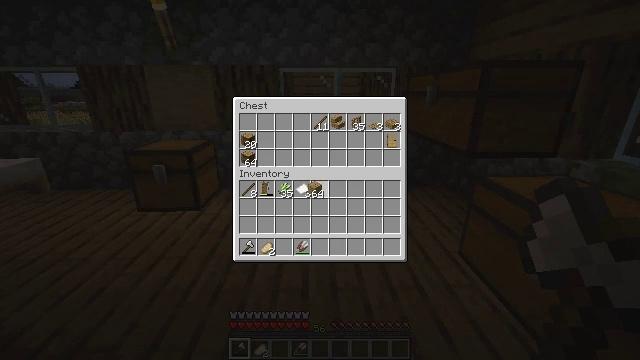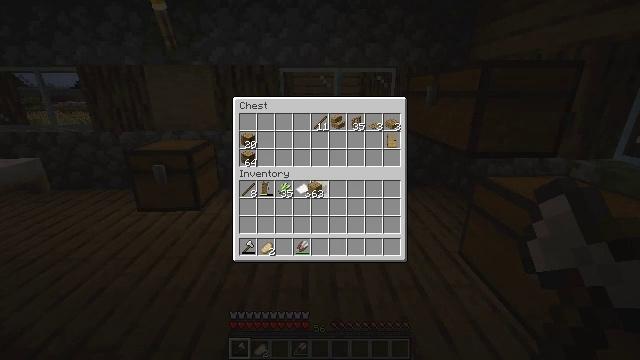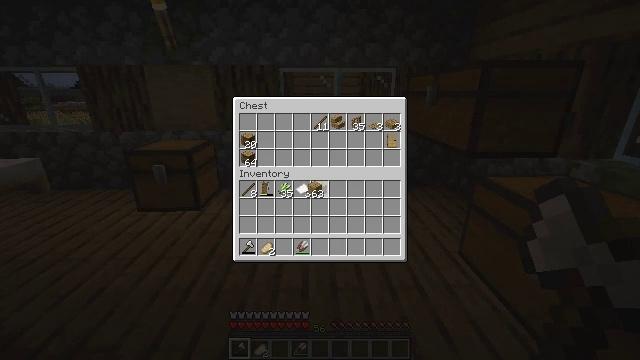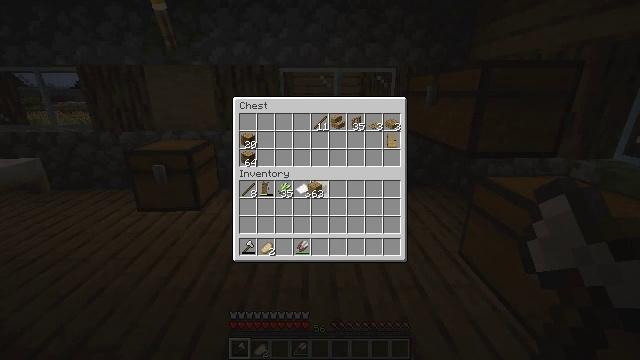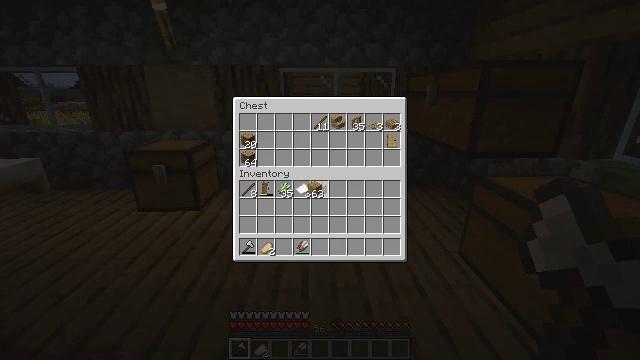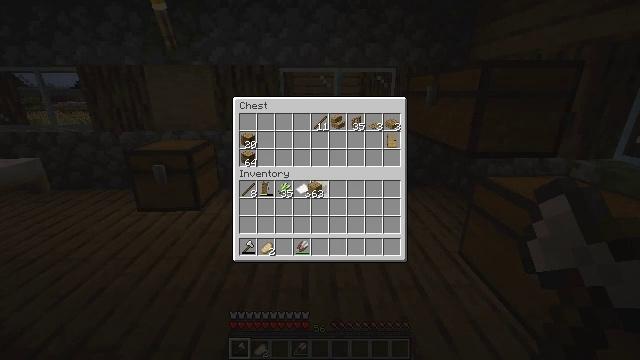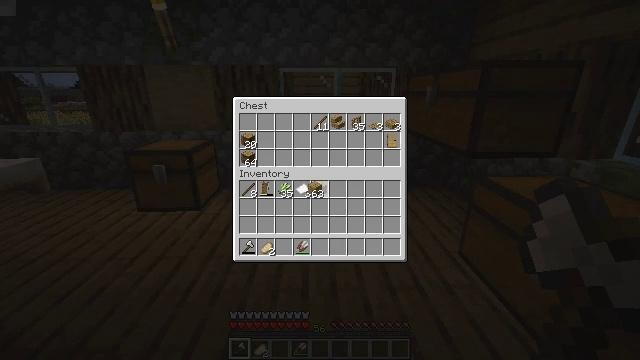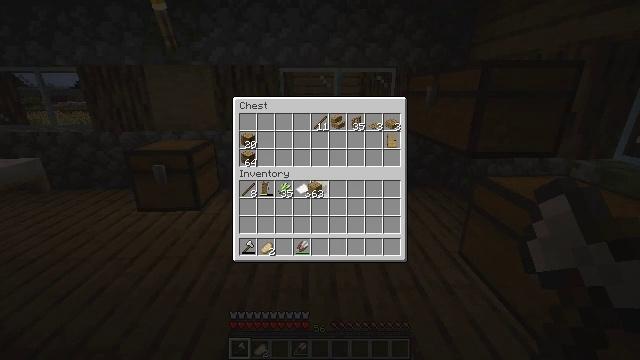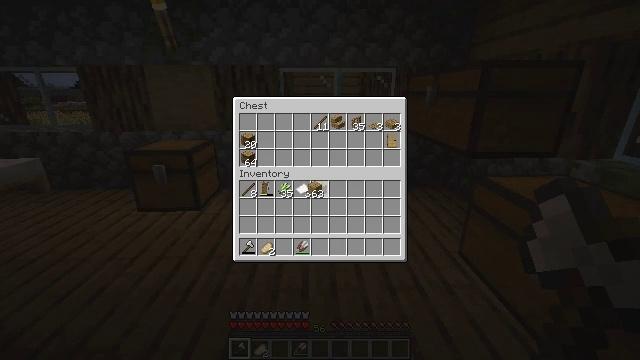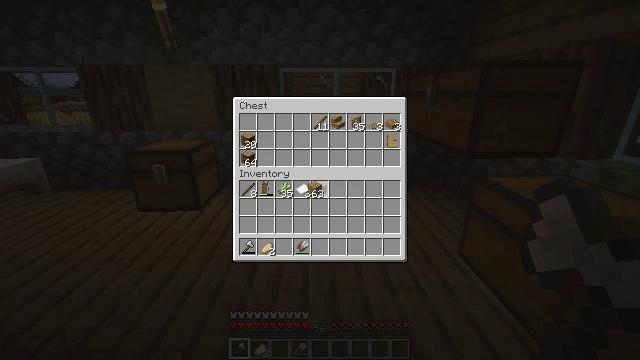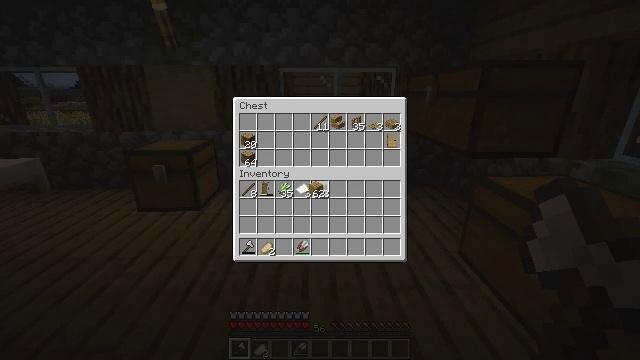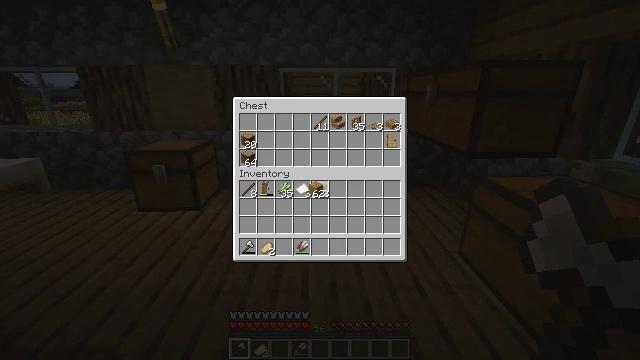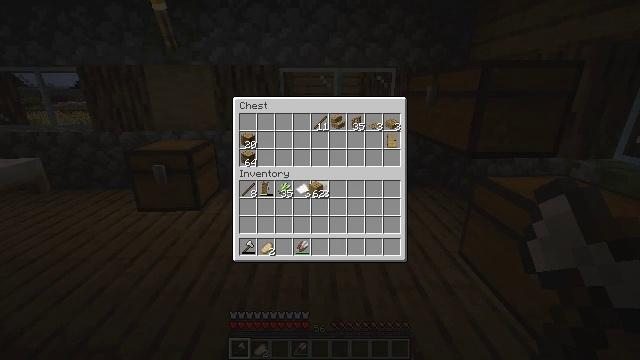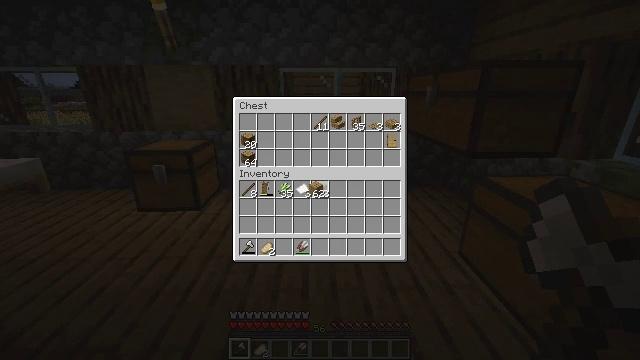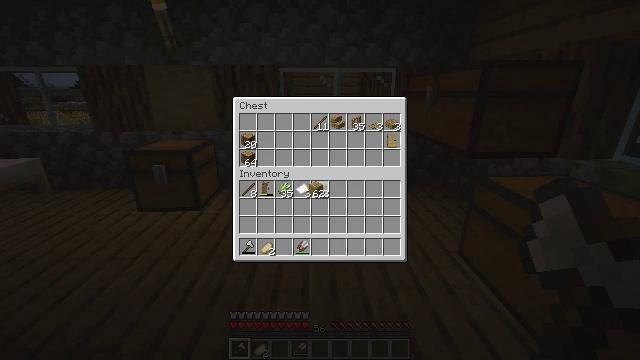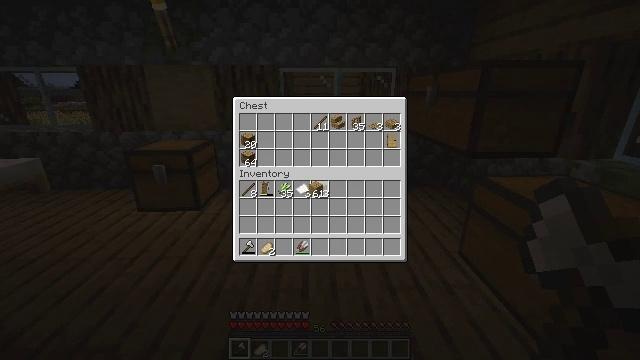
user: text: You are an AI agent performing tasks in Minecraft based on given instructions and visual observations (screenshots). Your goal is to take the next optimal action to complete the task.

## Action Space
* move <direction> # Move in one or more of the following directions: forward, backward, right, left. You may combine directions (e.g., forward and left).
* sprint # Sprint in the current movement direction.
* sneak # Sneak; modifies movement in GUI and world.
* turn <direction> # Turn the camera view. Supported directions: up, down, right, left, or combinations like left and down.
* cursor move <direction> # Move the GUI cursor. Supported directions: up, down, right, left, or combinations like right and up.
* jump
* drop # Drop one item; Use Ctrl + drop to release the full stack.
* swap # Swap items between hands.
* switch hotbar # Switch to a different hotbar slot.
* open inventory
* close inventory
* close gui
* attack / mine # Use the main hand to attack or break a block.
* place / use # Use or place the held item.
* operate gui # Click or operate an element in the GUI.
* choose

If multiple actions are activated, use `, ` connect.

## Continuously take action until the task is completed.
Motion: motion action
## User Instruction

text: Use the crafting table to make a cartography table.
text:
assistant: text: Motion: no_op
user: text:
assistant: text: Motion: no_op
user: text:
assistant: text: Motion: no_op
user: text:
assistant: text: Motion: no_op
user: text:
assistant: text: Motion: no_op
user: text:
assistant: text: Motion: no_op
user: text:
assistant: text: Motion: choose
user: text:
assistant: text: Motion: choose
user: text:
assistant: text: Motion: choose
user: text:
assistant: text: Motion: no_op
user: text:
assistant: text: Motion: choose
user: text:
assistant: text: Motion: choose
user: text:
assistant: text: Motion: choose
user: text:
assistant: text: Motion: choose
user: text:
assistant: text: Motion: no_op
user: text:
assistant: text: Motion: choose
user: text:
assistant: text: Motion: choose
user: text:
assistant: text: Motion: choose
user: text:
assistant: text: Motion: no_op
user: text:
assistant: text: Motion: no_op
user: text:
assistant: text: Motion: no_op
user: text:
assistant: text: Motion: no_op
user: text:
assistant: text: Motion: no_op
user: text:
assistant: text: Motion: no_op
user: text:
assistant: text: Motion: cursor move right and up
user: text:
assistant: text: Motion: cursor move right and up
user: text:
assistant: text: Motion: no_op
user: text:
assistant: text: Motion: no_op
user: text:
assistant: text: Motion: no_op
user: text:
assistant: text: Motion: operate gui